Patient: sex F, age 57
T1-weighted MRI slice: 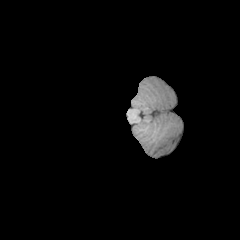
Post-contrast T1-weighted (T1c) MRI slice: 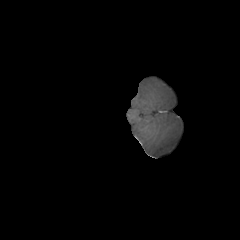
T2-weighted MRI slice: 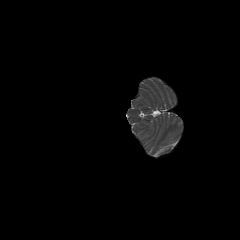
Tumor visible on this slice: no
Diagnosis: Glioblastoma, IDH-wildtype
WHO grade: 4